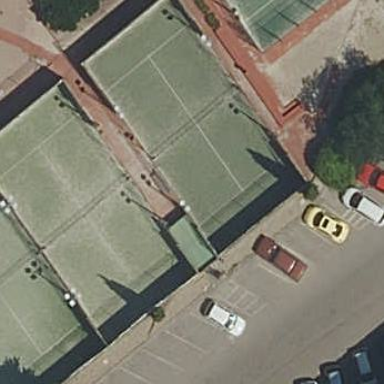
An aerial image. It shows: Tennis court on the leisure land pitch.